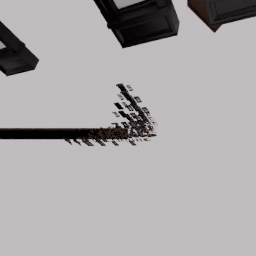
Label: architecture